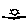
Label: sun